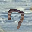
Label: 7